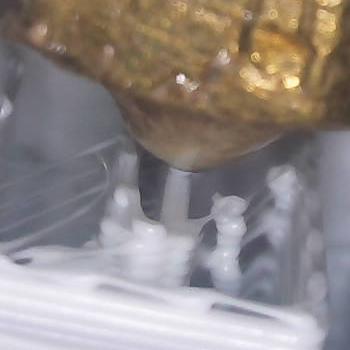
Flow rate: 33%